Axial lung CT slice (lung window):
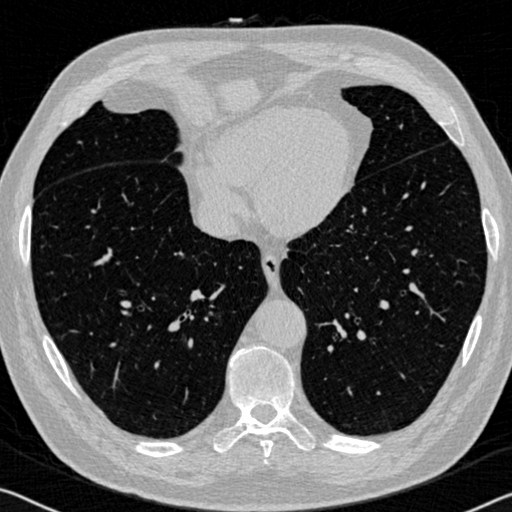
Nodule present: no